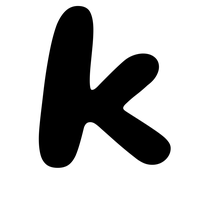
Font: Gluten_SemiBold